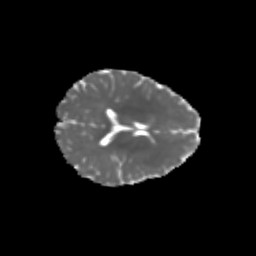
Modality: MD
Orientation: axial
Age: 7
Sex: female
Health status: healthy